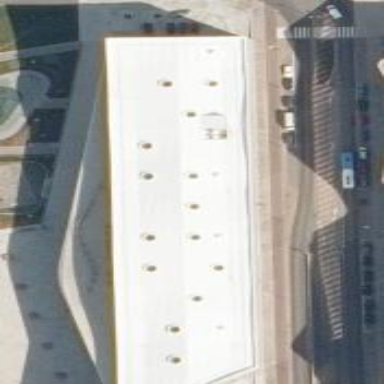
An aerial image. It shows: Library building with flat roof.